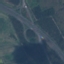
Land use / land cover class: Highway